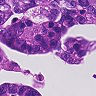
Metastatic tissue present: yes